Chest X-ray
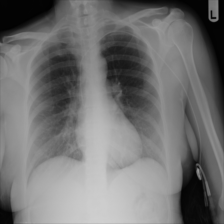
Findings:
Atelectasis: negative
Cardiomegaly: negative
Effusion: negative
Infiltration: negative
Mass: negative
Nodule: negative
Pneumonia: negative
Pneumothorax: negative
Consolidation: negative
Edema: negative
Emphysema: negative
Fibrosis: negative
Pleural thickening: negative
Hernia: negative